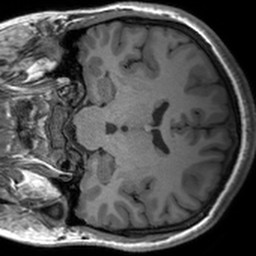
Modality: T1w
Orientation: coronal
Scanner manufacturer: siemens
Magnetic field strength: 3 T
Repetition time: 1.54 s
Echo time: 0.00234 s